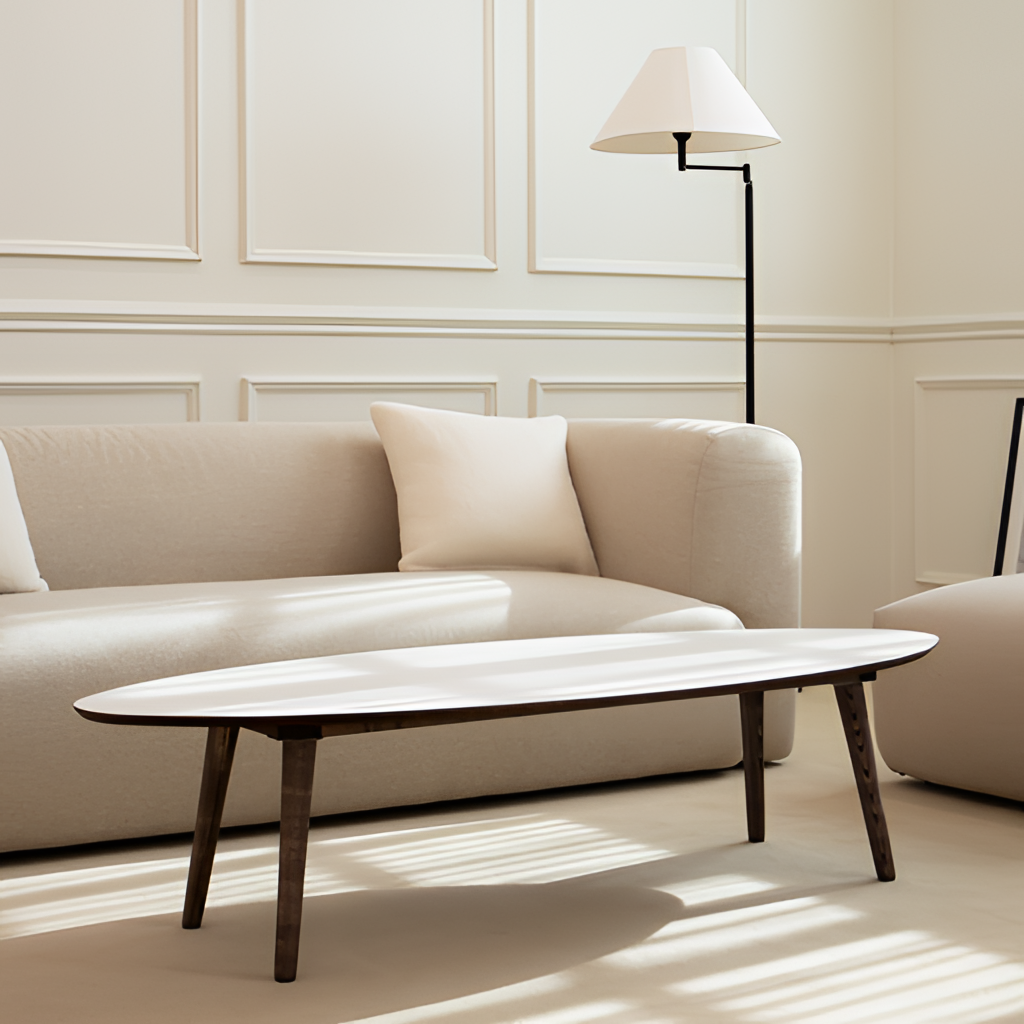
living room, fabric sofa, modern, cream paint wallpaper, with solid pattern, carpet flooring, with solid pattern